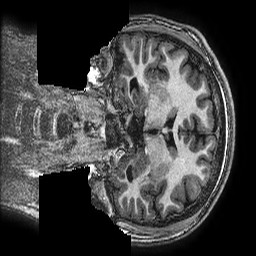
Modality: T1w
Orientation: coronal
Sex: male
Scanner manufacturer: ge
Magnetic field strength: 3 T
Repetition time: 0.00766 s
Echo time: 0.003476 s